Aerial crown-view tile of a tropical tree (Barro Colorado Island, Panama), acquired 20250124:
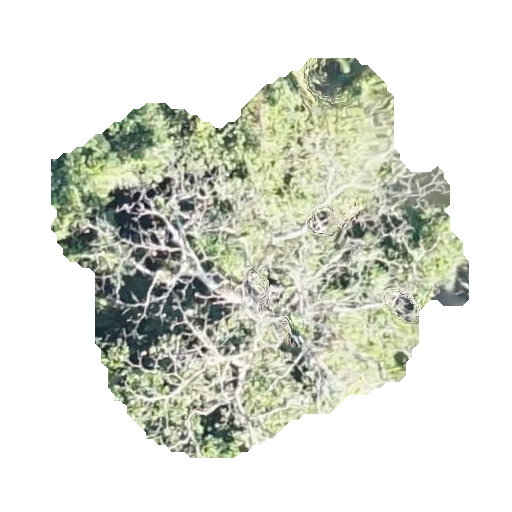
Species: Ceiba pentandra
GBIF accepted scientific name: Ceiba pentandra
Crown area: 166.301 m²